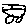
Label: car